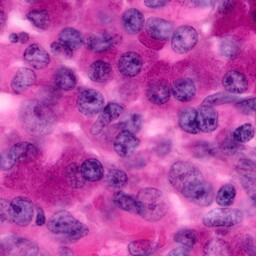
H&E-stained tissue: Pancreatic